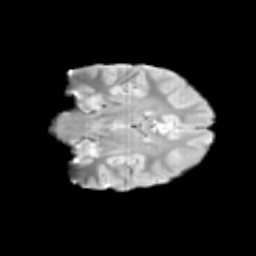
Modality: T2w
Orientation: coronal
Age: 12
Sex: male
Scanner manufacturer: siemens
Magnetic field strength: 3 T
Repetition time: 3.8 s
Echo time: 0.07 s